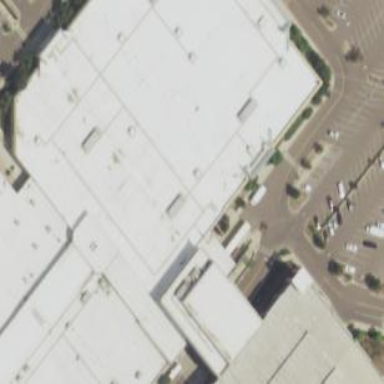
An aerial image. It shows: Building with gray roof.